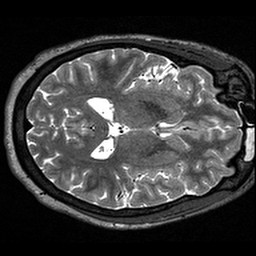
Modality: T2w
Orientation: axial
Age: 34
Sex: female
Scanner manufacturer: siemens
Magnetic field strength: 3 T
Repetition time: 3.2 s
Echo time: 0.567 s